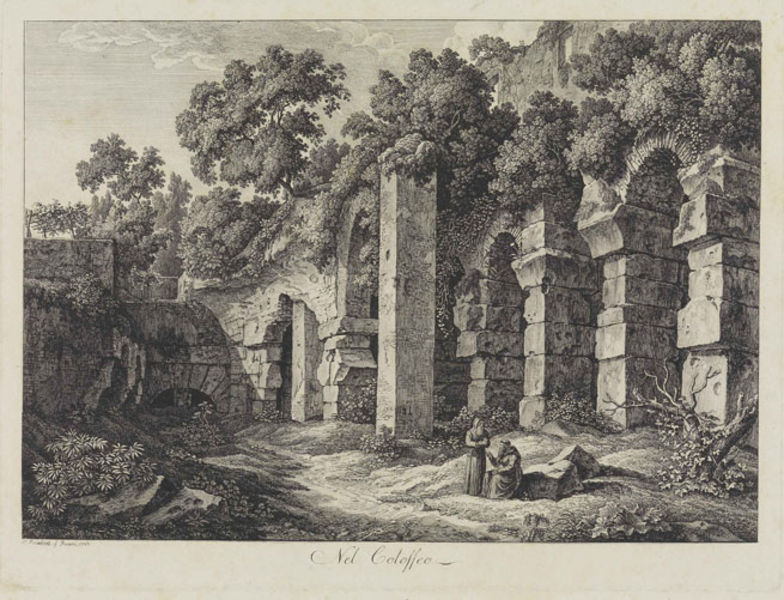
Titel: Nel Colosseo
Künstler: Johann Christian Reinhart
Standort: Karlsruhe
Institution: Staatliche Kunsthalle Karlsruhe
Schlagwörter: baum, berg, blätter, felsen, himmel, mann, schatten, umhang, wasser, weiß, wolken, bäume, fluss, frauen, landschaft, menschen, sitzen, blumen, braun, frau, grau, kleid, licht, männer, schwarz, säule, säulen, zeichnung, haus, rasen, weg, wiese, wolke, gespräch, bart, architektur, arm, mensch, stehen, stein, steine, signatur, ast, bach, einsamkeit, natur, brücke, busch, büsche, gebüsch, kirche, sträucher, figur, paar, personen, pflanze, pflanzen, wald, holzschnitt, bogen, italien, fels, mauer, grafik, graphik, pause, rast, rundbogen, romantik, inschrift, bögen, arkade, reste, ruine, antike, burg, einöde, beton, geheimnis, ödnis, mauerwerk, druck, druckgraphik, druckgrafik, schraffur, schwarz weiß, holzstich, radierung, stich, illustration, text, ruinen, graphisch, arkaden, gemäuer, karte, kaputt, bewachsen, efeu, quader, mauern, wanderer, este, mönch, bettler, mönche, aquädukt, abtei, arkadien, kupferstich, klassik, wanderung, römisch, bauwerk, schwarz/weiß, säulke, zeichung, burgruine, überwuchert, kolosseum, eremit, italienisch, samariter, colosseum, woklen, menshcne, kolloseum, überwachsen, colosseo, urig, nel goloffio, nel, coloffeo, colloseo, romantik riune, nel coloffee, berum, wüstung, wolken am himmel